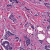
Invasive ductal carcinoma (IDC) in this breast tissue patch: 1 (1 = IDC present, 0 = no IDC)